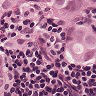
Metastatic tissue present: yes